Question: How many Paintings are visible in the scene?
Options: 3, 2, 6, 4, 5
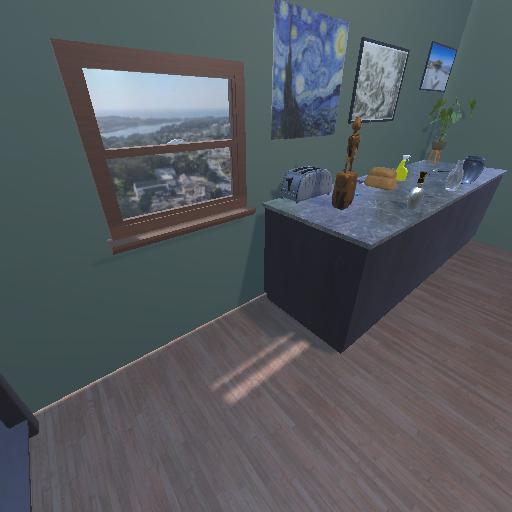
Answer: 3